Field crop: maize
Growth stage: 1
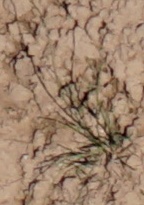
Species: lolium